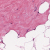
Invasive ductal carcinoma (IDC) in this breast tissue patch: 0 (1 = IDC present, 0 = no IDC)